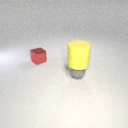
small gray rubber sphere in front of small red metal cube